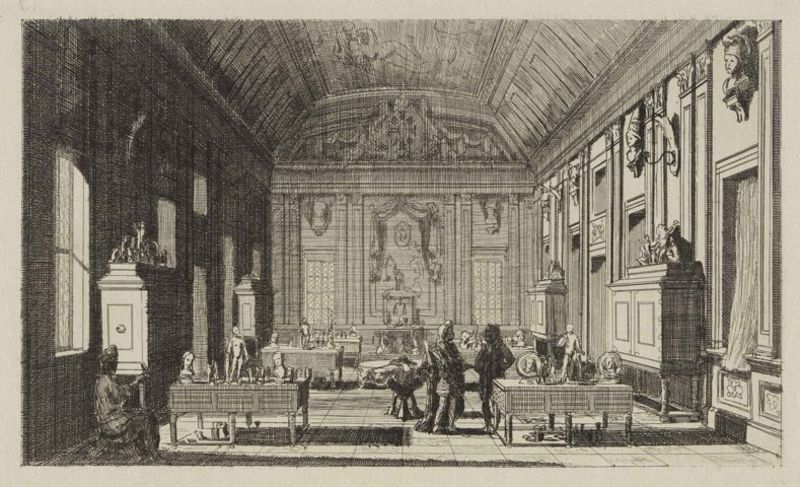
Titel: Alte Kunstkammer im Königlichen Schloss
Künstler: Max Klinger
Standort: Karlsruhe
Institution: Staatliche Kunsthalle Karlsruhe
Schlagwörter: gemälde, mann, schatten, weiß, frauen, menschen, sitzen, fenster, frau, grau, köpfe, licht, männer, raum, reden, schwarz, skizze, stühle, tisch, tische, tür, zeichnung, zimmer, schloss, fest, gespräch, leute, gericht, trinken, wand, architektur, barock, geschichte, mensch, stehen, bild, innenraum, möbel, tischdecke, vorhang, weite, sonne, boden, interieur, sitzend, stoff, adel, decke, drei, innen, kind, klassizismus, renaissance, arbeit, kamin, kinder, ofen, engel, skulptur, statue, holzschnitt, bilder, kommode, schrank, man, perspektive, unterhaltung, zwei, grafik, graphik, hof, silhouette, saal, sepia, figuren, querformat, könig, thron, essen, gardine, gardinen, kartusche, salon, tapete, vorhänge, büste, dekor, ornamente, atelier, esszimmer, stuck, striche, halle, wände, penis, truhe, gewölbe, verkauf, palast, geld, groß, druck, schwarz weiss, schraffur, radierung, stich, künstler, fliesen, schraffiert, helm, kunst, modelle, puppen, gravur, ausstellung, wappen, villa, nippes, wandbilder, skulpturen, handwerk, werkstatt, plastiken, statuen, kapelle, schattenspiel, sammlung, männder, deckengemälde, fresko, kunstkammer, museum, büsten, schemen, perücken, putten, kupferstich, globus, akademie, rückwand, vernisage, ludwig, vertäfelung, gründerzeit, austellung, bildhauer, deckenmalerei, skultpuren, fenste, kassetendecke, renaissancebau, schränke, medaillons, labor, sitzung, kommunikation, fra, voltair, louis, deckenfresko, tischdecken, nobel, kunstsammlung, kunstakademie, kunstwerke, manner, kommoden, frau mann, schluss, gewölbedecke, kassetiert, figuern, radierun, schatter, tiwche, gwölbe, skkulpturen, speisewirtschaft, aalzimmer, spielgelgewölbe, rojal, academie francaise, enterhalten, rechtecking